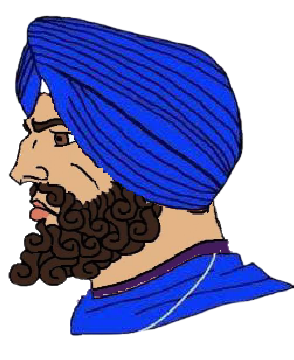
Label: 4_Yes_Chad